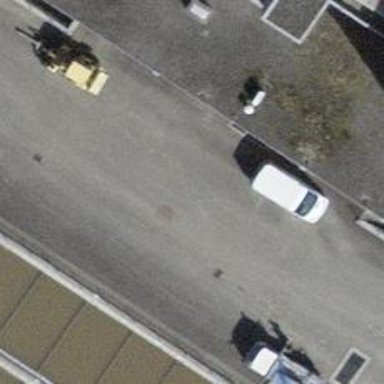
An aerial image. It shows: Wastewater plant.